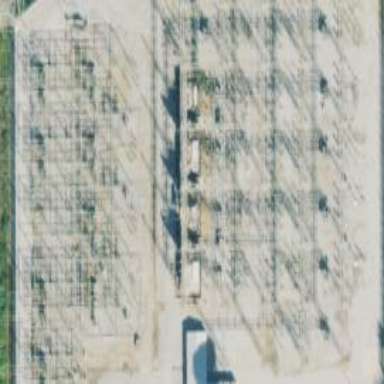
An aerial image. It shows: Switch used for power control.